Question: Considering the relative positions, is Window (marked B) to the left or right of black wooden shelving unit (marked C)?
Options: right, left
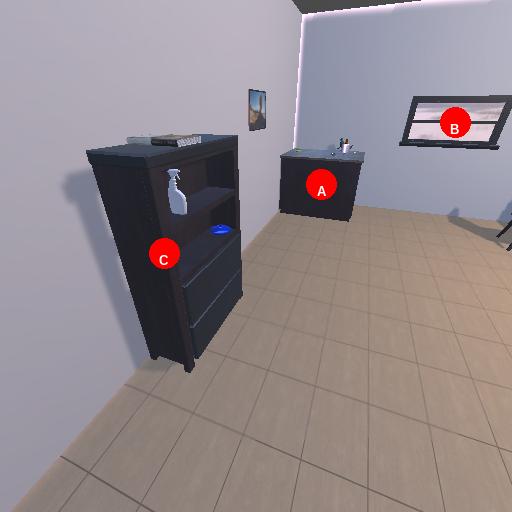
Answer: right